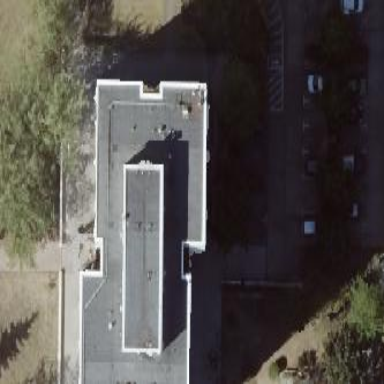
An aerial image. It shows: Building with apartments and flat roof.